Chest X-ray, PA view. Patient: 54 years old, sex F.
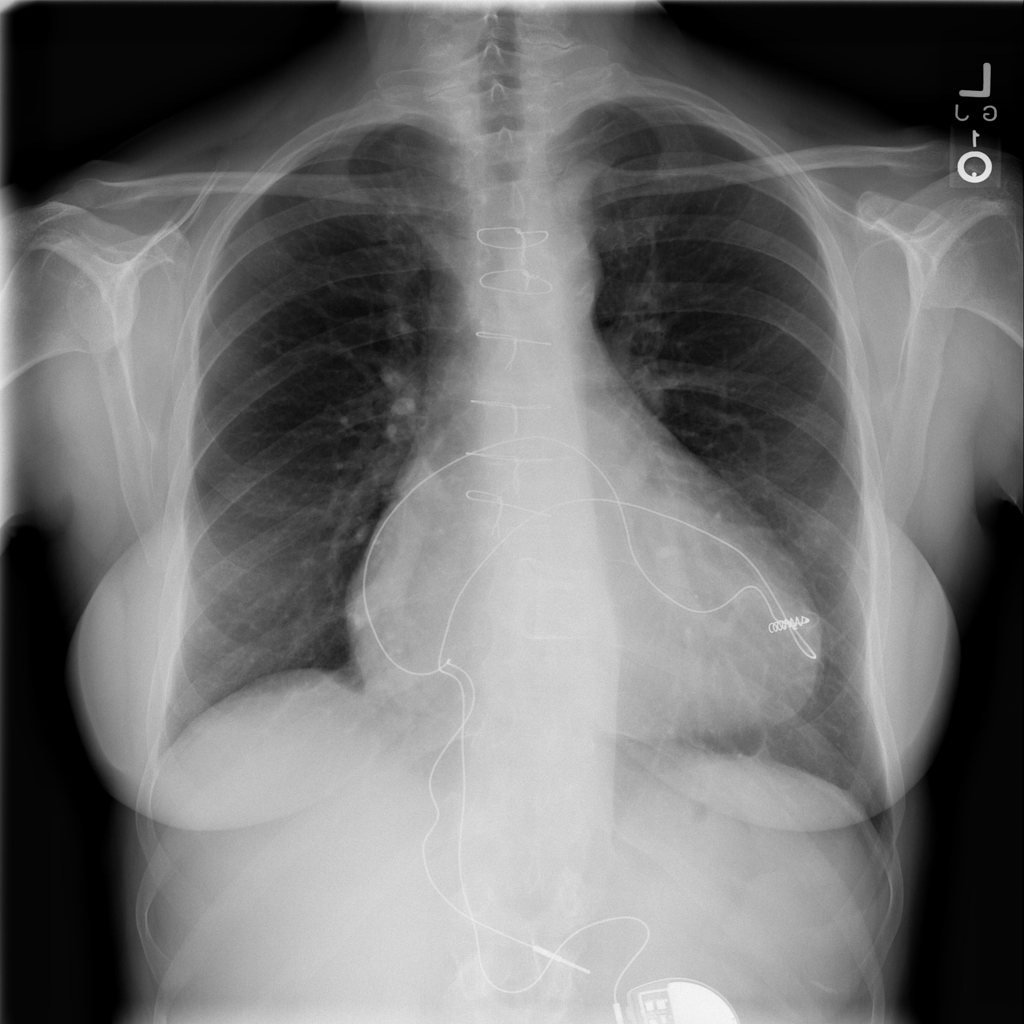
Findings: Cardiomegaly